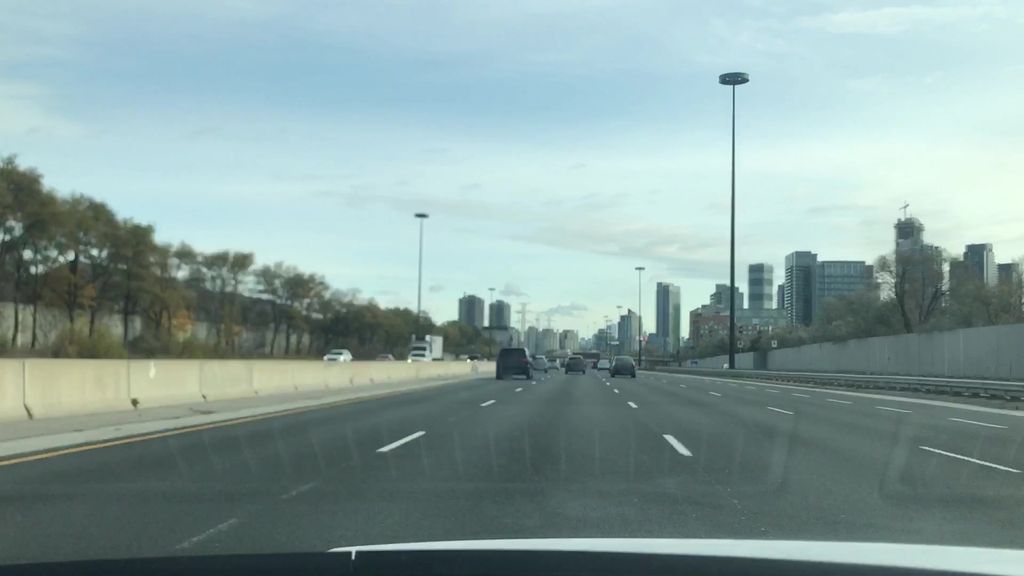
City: toronto